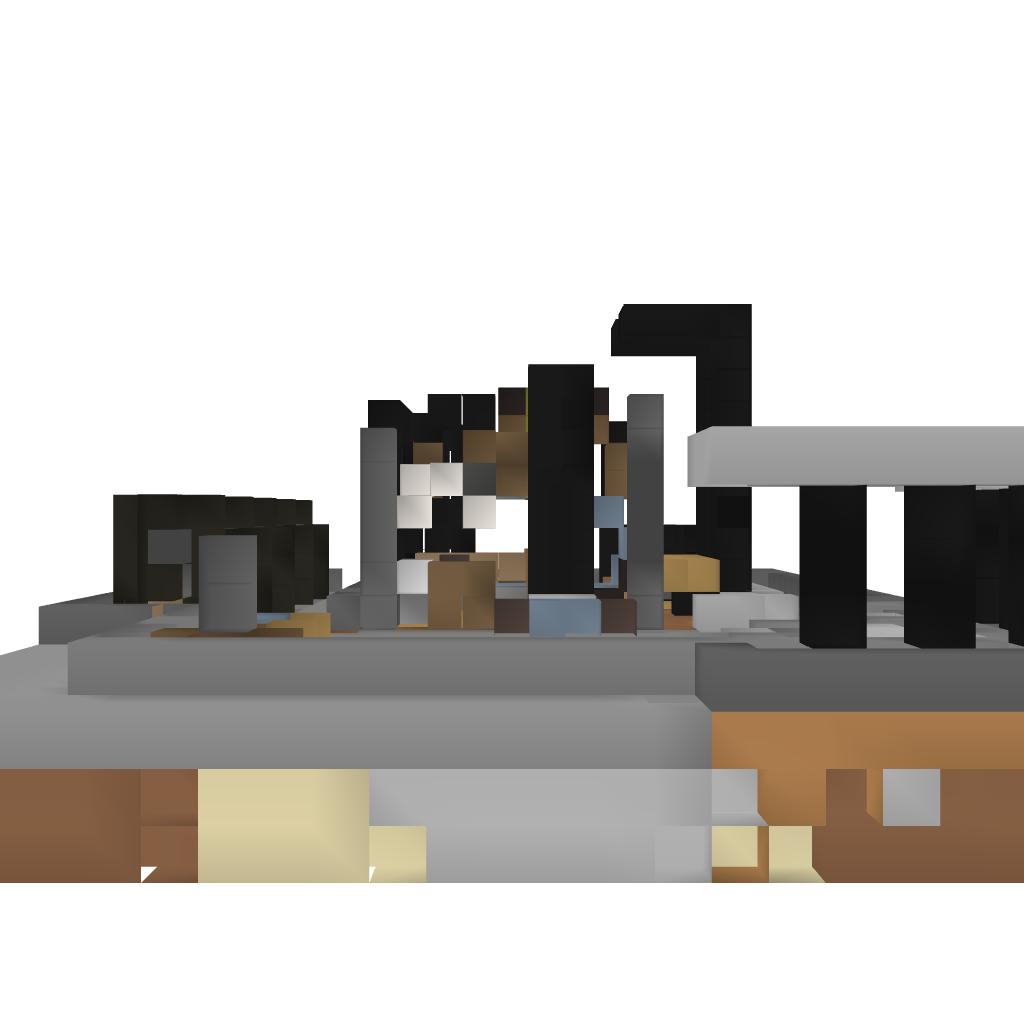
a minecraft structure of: Simple Modern House